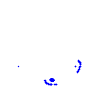
Particle: kaon